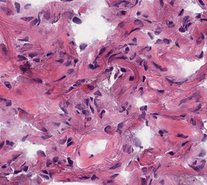
Tumor epithelial tissue: no
Tumor-associated stroma tissue: no
Normal tissue: yes